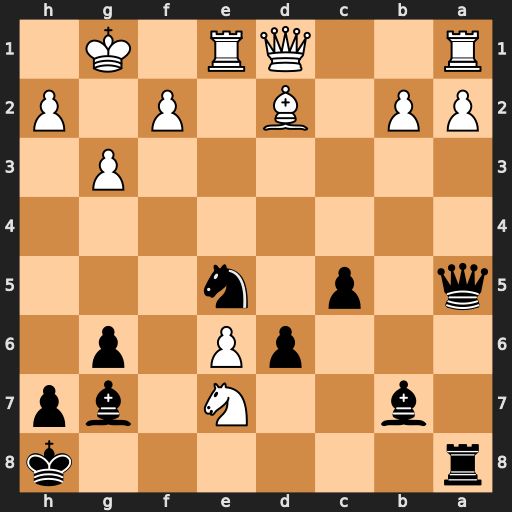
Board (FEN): r6k/1b2N1bp/3pP1p1/q1p1n3/8/6P1/PP1B1P1P/R2QR1K1
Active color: b
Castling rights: -
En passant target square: -
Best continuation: Qxd2 Rxe5 Qxd1+